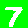
Digit: 7